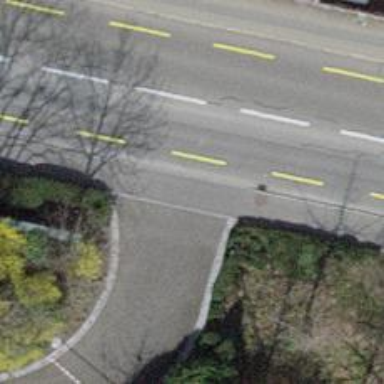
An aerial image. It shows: Sidewalk.